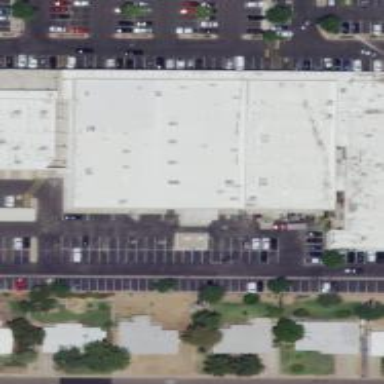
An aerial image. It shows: Retail building.